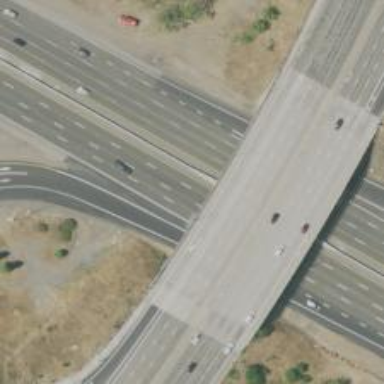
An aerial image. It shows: Motorway link.